Question: The green dot in the picture is the starting point, and the blue dot is the end point. Each move can only go one square to the right or down. How many different simple paths are there?
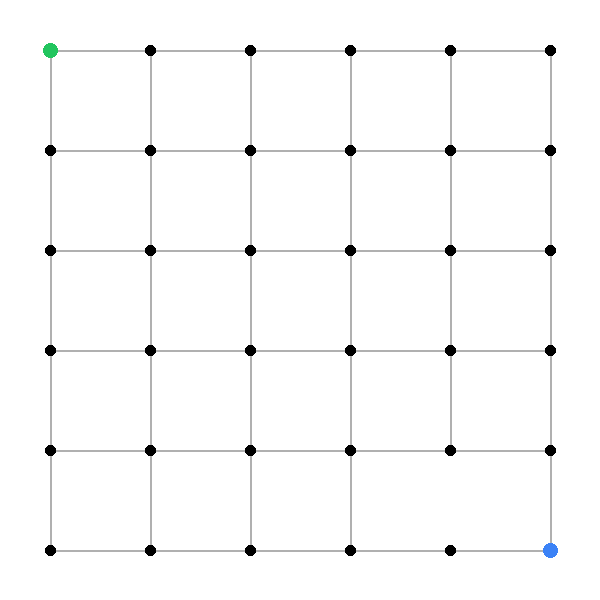
Answer: 182